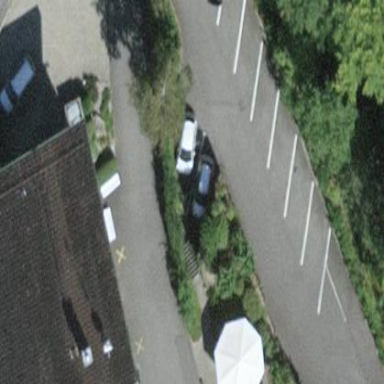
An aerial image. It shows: Parking area along the street side with diagonal orientation.